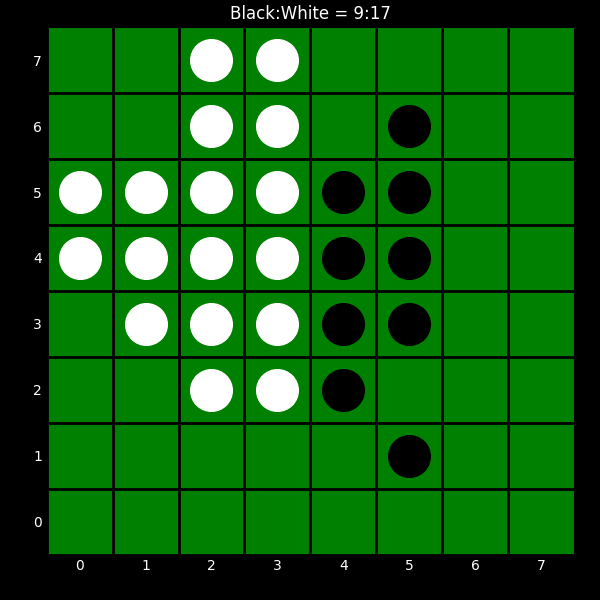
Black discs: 9
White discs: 17